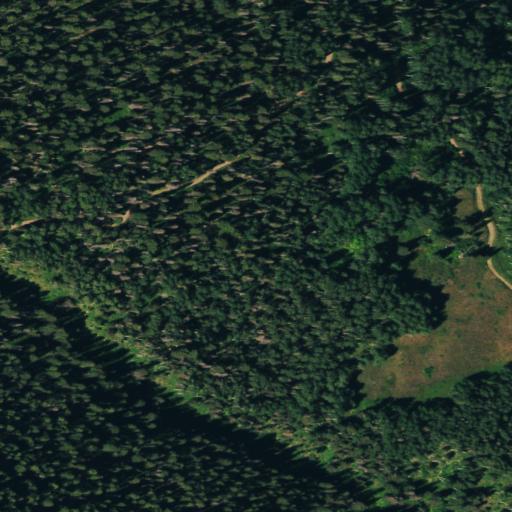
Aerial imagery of plain(s) in Colorado named Derby Flats containing deciduous forest, mixed forest, evergreen forest, and grassland